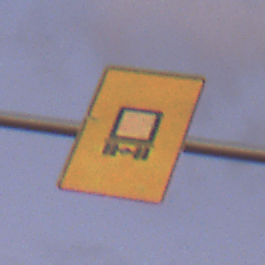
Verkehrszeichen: KennzeichnungspflichtigeFahrzeugeGefaehrlicheGueterOhnePfeilsymbol
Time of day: SunriseSunset
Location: Outdoor (Nature)
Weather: PartlyCloudy
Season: NotSpecified
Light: Natural